Question: It's entirely possible that I'm not quite understanding the order of instantiation of controllers when a route is entered, but I'm attempting to get 'currentPath' in 'beforeModel' in my ApplicationRoute and struggling. The odd thing is when I log the route, I can see a property called 'controller' in it...

'''
beforeModel: function(transition) {
console.log(this);
console.log(this.controller); // undefined
console.log(this.get('controller')); // undefined
// this too
console.log(this.controllerFor('application'));
console.log(this.controllerFor('application').currentPath); // undefined
console.log(this.controllerFor("application").get("currentPath")); // undefined
},
'''
But 'this.controller' is undefined. As you can see in the log output, currentPath is indeed set on that property, and that's what I want!
I noted that 'controller' clearly isn't defined until after the router has instantiated the controller. So the <URL> is somewhat clear in that in 'willTransition', 'this.controller' defined.
The controller property seems to get defined in <URL> so I'm super confused as to how I can see it in 'beforeModel'. How can I get 'currentPath' in 'beforeModel' in 'ApplicationRoute'?
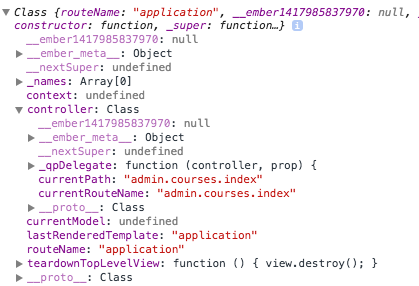
Answer: Turns out that 'console.log' with an object returns a reference to said object. So it's not a snapshot of the object at the time of the log.
<URL> got me the object in the state when logged:
'''
console.log($.extend({}, this));
'''